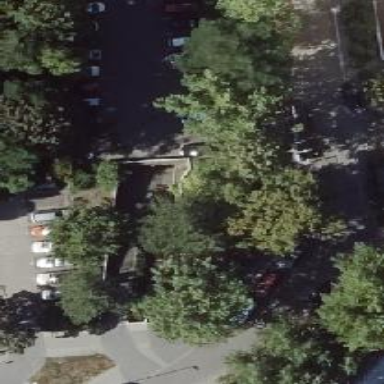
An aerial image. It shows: Parking entrance.